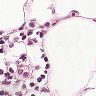
Metastatic tissue present: no